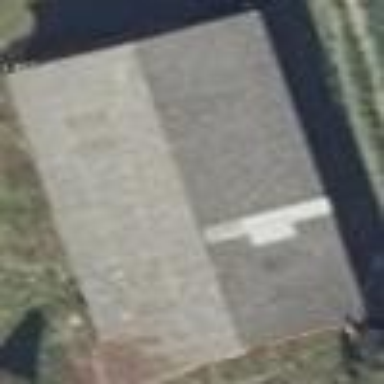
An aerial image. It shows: Building with gabled roof.